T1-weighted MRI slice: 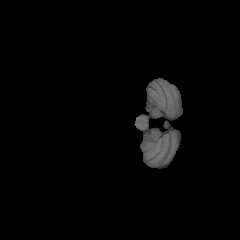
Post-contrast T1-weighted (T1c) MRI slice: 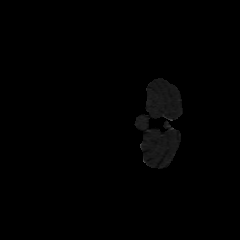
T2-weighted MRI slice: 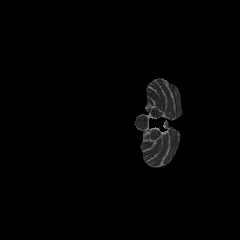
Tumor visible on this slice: no